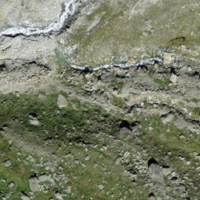
EUNIS habitat code: 48
Species observed at this site:
Chamaenerion dodonaei